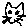
Label: cat